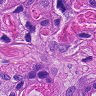
Metastatic tissue present: yes